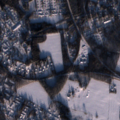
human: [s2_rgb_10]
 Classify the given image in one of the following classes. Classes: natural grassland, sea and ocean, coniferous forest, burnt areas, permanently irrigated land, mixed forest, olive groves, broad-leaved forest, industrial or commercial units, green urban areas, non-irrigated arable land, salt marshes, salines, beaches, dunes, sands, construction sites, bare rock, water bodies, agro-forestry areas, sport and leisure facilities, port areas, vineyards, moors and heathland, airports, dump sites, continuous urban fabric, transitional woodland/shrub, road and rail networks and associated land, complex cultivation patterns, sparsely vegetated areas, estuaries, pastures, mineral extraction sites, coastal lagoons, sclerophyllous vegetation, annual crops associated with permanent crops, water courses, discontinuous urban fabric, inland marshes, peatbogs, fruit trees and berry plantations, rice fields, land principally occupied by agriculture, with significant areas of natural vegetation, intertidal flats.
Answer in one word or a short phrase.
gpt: discontinuous urban fabric, non-irrigated arable land, land principally occupied by agriculture, with significant areas of natural vegetation, broad-leaved forest, mixed forest